Interaction volume radius: 10 \u00c5
Interaction volume height: 10 \u00c5
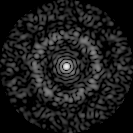
Disorder parameter: 0.7925